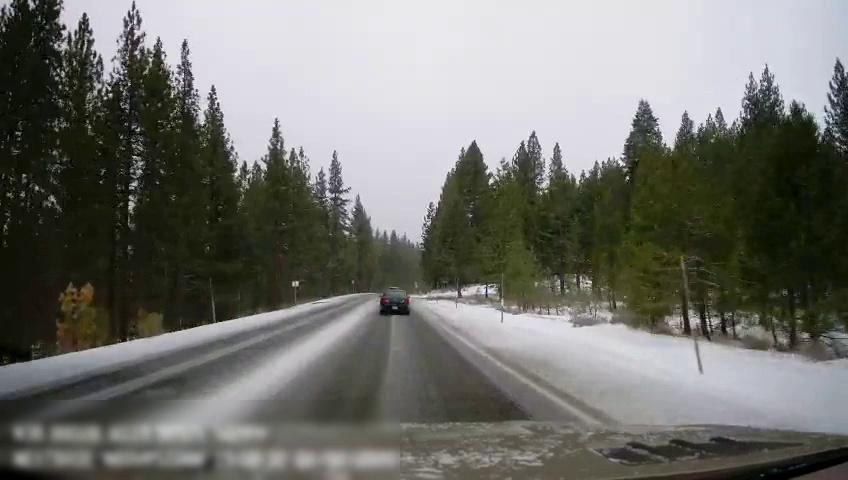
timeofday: Day
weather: Snowy
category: Drivable Space
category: Vehicles | Car
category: Lanes | Current Lane